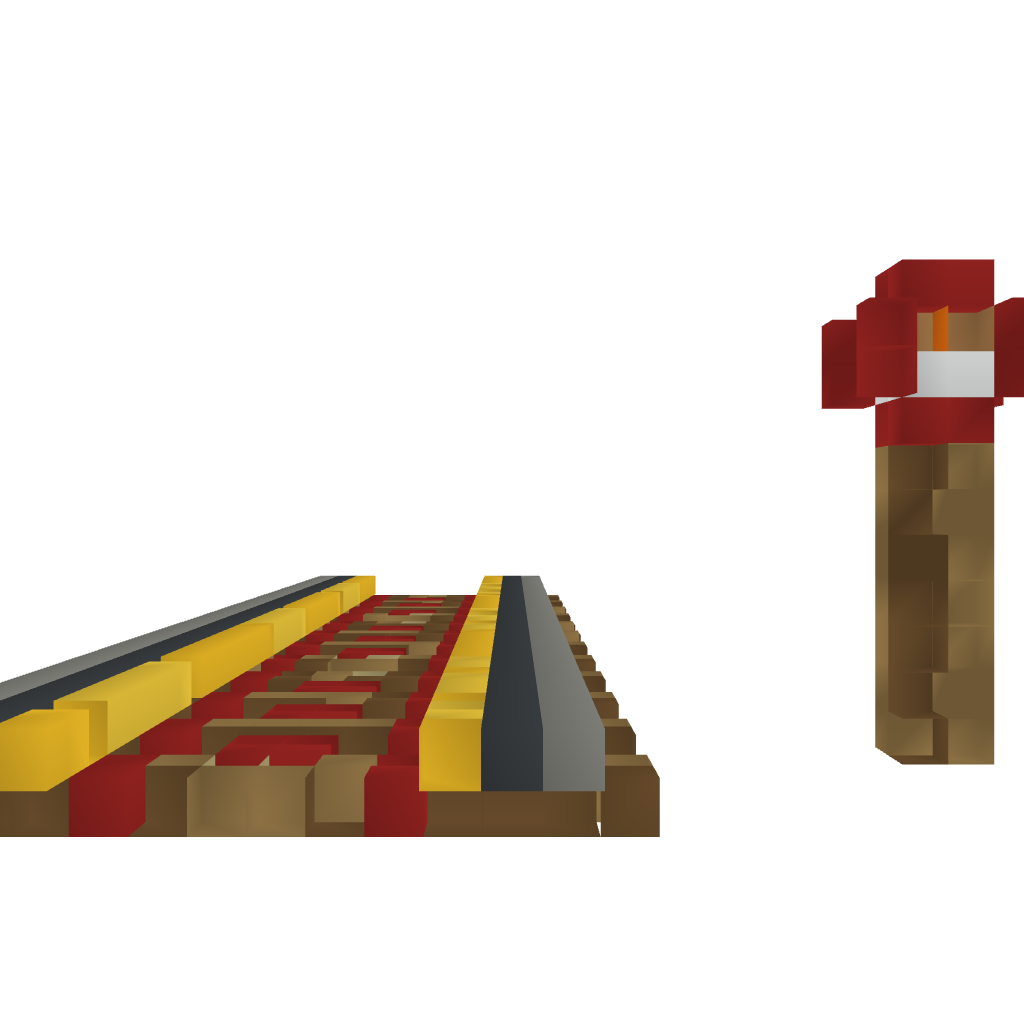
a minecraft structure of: Powered rails